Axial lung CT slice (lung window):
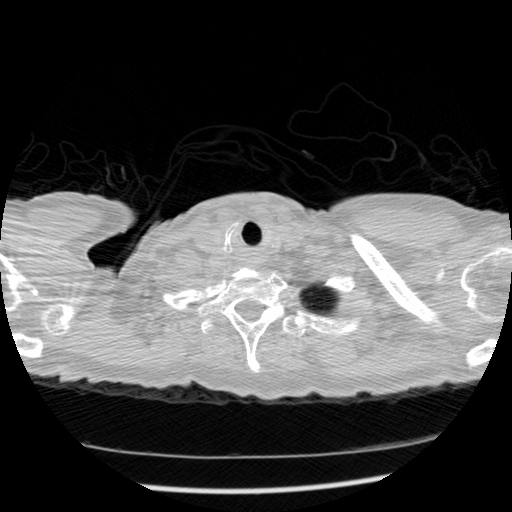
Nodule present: no